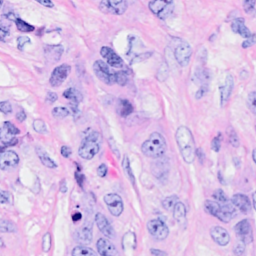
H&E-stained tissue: Breast